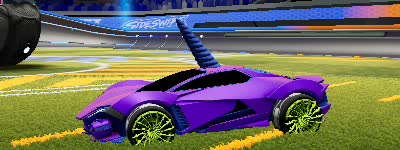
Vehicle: werewolf